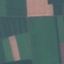
Label: AnnualCrop